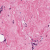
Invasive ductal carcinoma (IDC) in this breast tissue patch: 0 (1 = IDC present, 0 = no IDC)